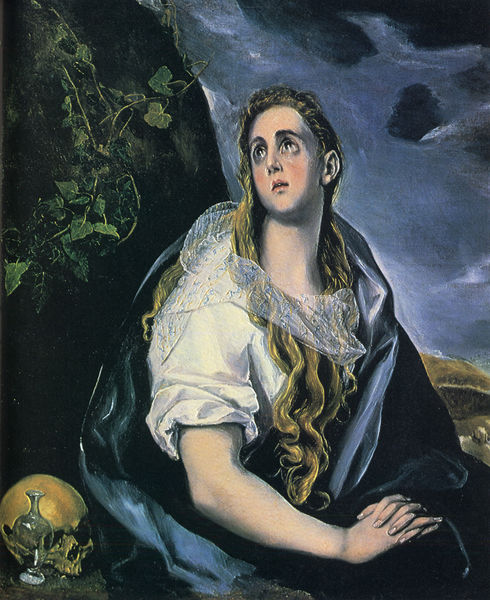
Titel: Die büßende Magdalena
Künstler: El Greco
Standort: Worcester (Massachusetts)
Institution: Worcester Art Museum
Schlagwörter: berg, blau, blätter, dunkel, felsen, gemälde, hand, haut, himmel, kopf, meer, nackt, umhang, wasser, weiß, wolken, grün, landschaft, mädchen, ocker, braun, finger, frau, frisur, glas, grau, haar, hintergrund, kleid, lampe, licht, mund, nacht, nase, ohr, orange, profil, schwarz, vordergrund, blick, dame, schleier, tuch, wolke, blond, flasche, jung, arm, arme, augen, barock, blass, bluse, falten, gesicht, kragen, lang, schädel, stein, tod, tot, trauer, bildnis, hals, hände, portrait, porträt, öl, natur, auge, gewand, haare, lange haare, mantel, sitzend, pflanze, lippen, locke, locken, rosa, schulter, traurig, oval, amphore, krug, vase, küste, wangen, wellen, düster, italien, tüll, fels, leer, wüste, ausdruck, angst, blue, hands, white, wein, black, collar, dark, dress, face, falte, gold, gray, green, hair, lace, nose, painting, robe, sit, sitting, weiblich, woman, yellow, brauen, melancholisch, looking, brown, plant, teint, gedanken, oben, vanitas, gefäß, memento mori, weinen, wine, kugel, beten, gebet, nasenlöcher, ranke, karaffe, leben, totenkopf, efeu, sehnsucht, portät, sad, clouds, sky, stone, tree, flehen, background, ear, folded, girl, head, hill, mountain, water, waves, kletterpflanze, death, natura, wildnis, eyes, heilige, night, zeit, gedenken, maria, magdalena, sünde, totenschädel, expression, gaze, look, shawl, bitte, chin, fabric, mouth, el greco, curls, glass, seele, tränen, curl, storm, glasgefäß, geist, human, ivy, leaves, neck, toga, morte, blattranken, eye, bottle, cloth, fingers, tiepolo, lips, stare, vergebung, cheek, leave, grapes, tan, greco, geflatet, praying, skull, vine, vines, proportion, blonde, fear, blonf, folded hands, sadness, poison, emotion, frau jung, ringlets, flask, somber, tears, fold, upward, away, crossed hands, fichu, grape vine, fingernails, gladd, upturned, empty flask, empt y, pensivity